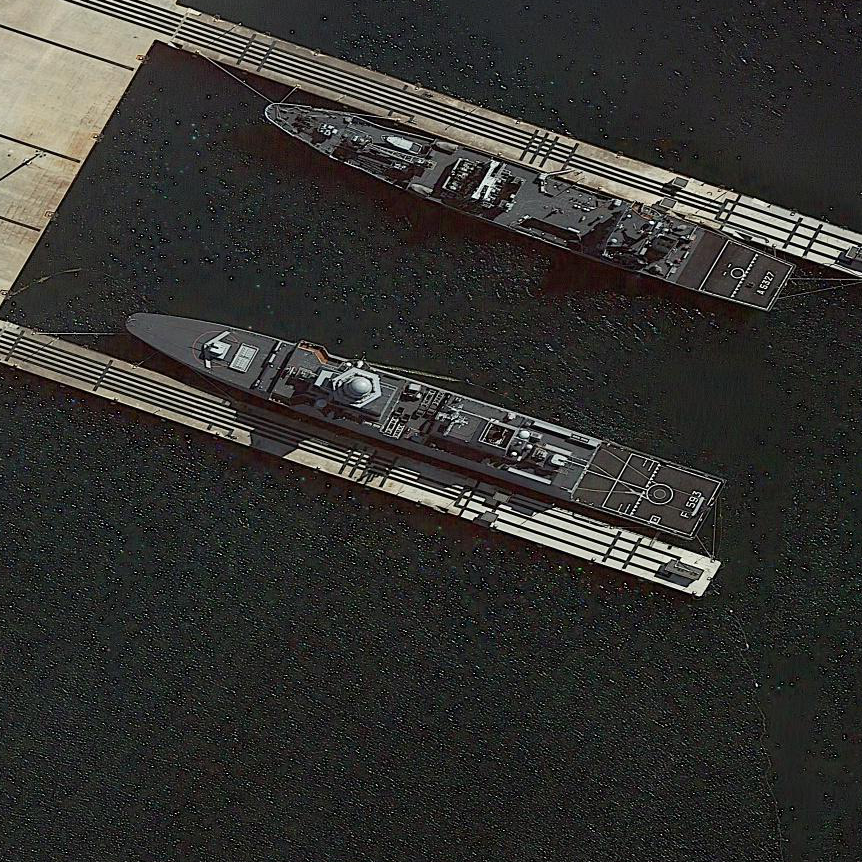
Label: destroyer